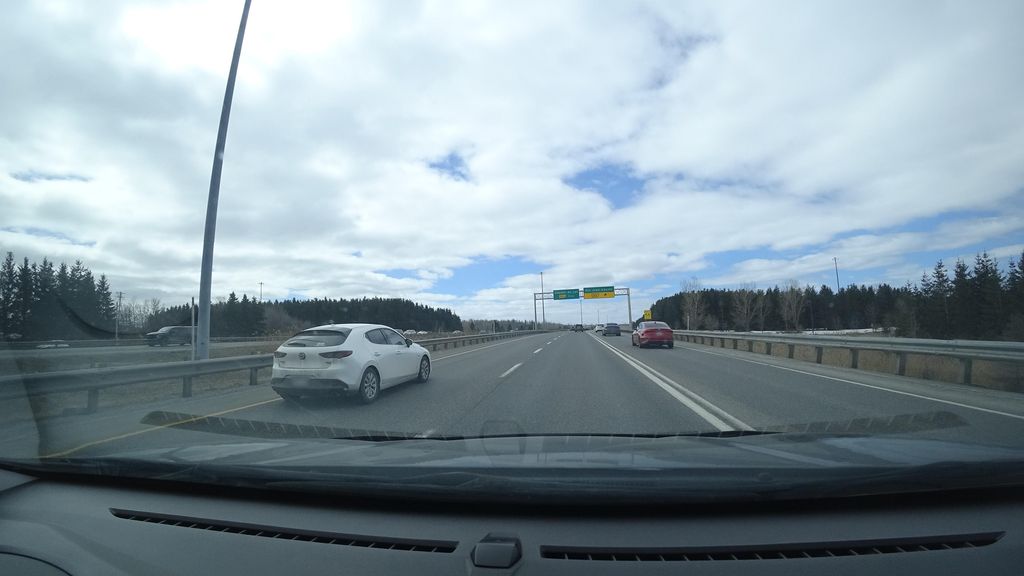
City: quebec_city